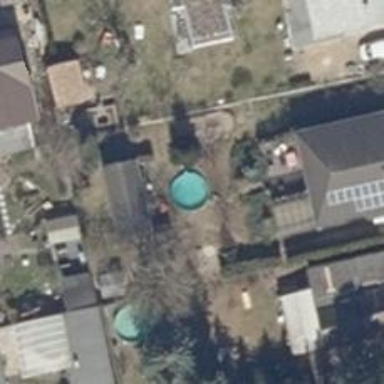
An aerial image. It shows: Swimming pool located in leisure land.